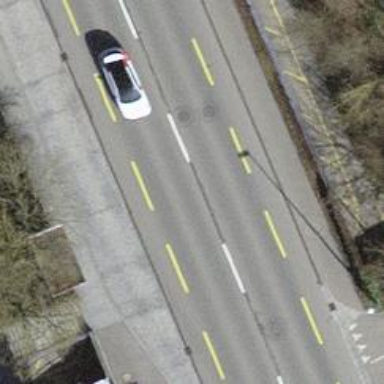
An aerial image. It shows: Secondary road with asphalt surface and dedicated cycle lane.